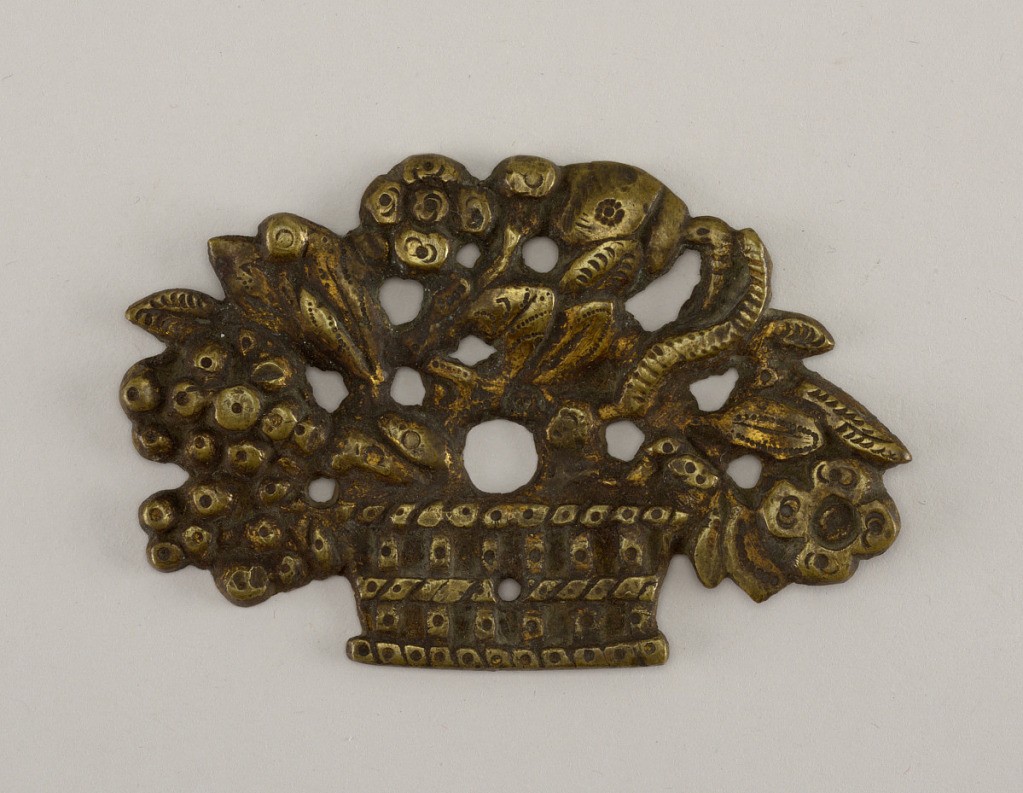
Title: Mount
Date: ca. 1700
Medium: Brass
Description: Basket of flowers and fruit.